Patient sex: M
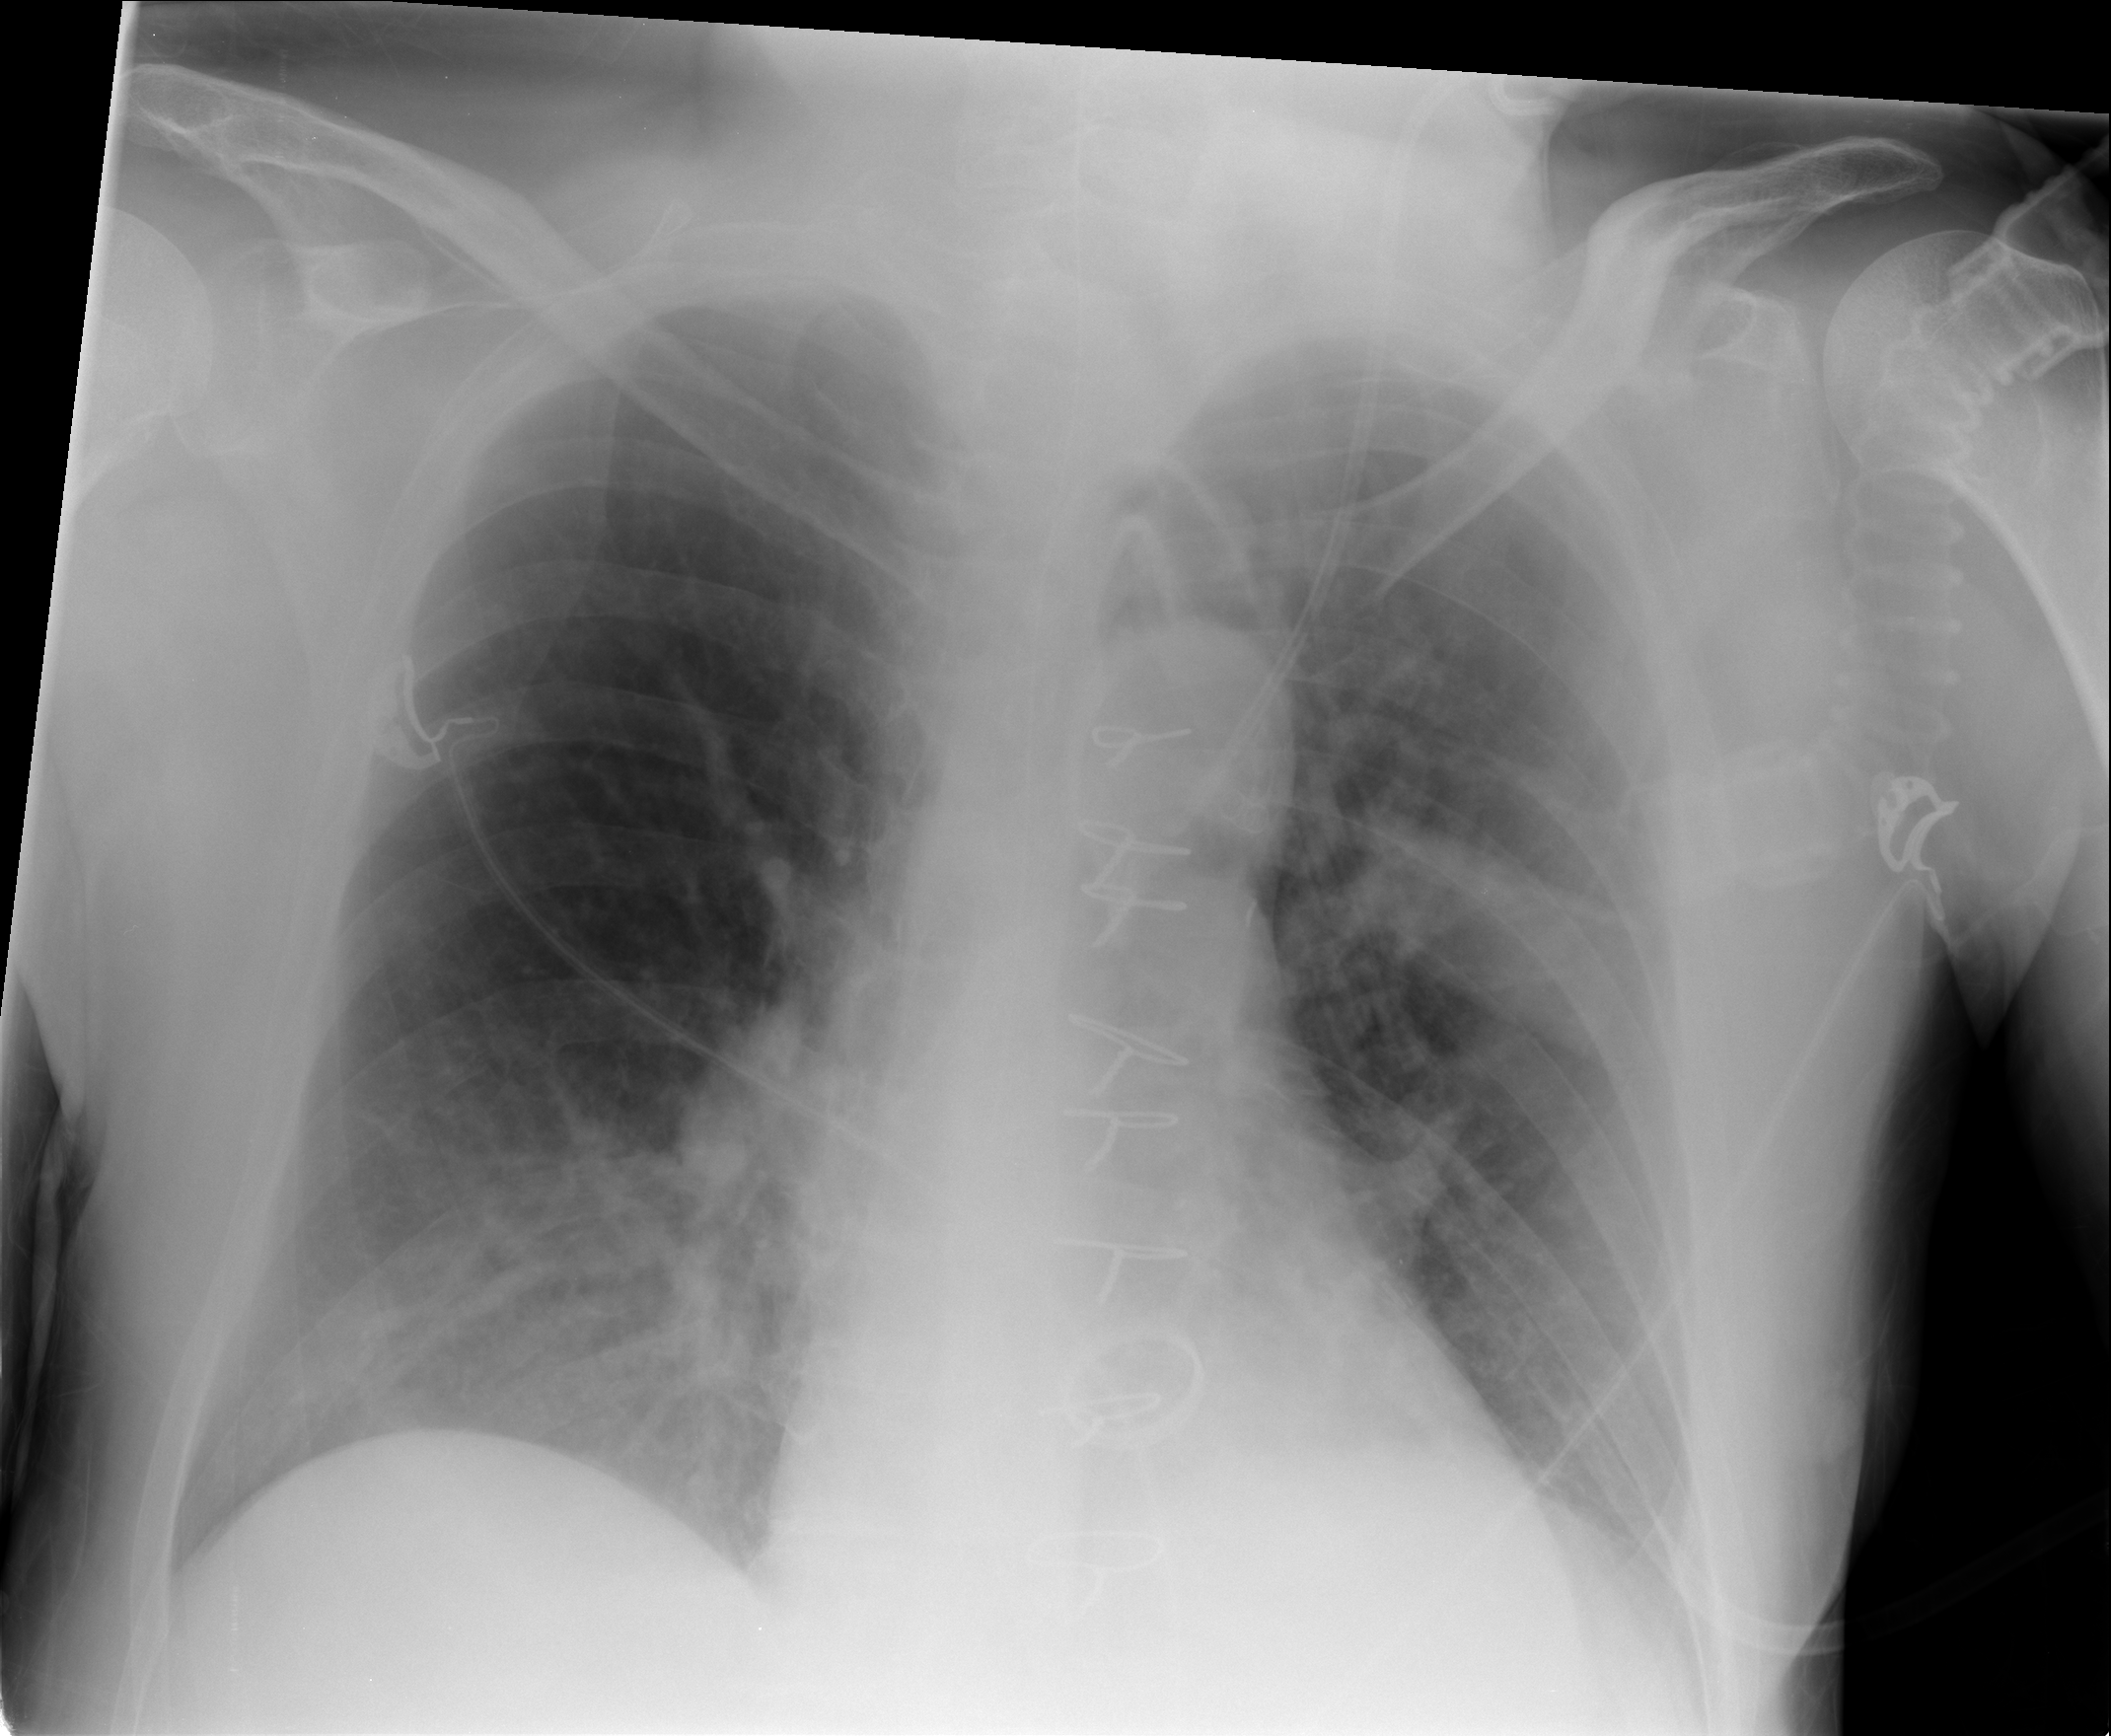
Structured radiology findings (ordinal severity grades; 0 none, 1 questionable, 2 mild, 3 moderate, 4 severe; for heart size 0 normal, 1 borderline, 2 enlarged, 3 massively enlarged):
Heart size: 0
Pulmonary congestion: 1
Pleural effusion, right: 1
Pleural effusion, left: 1
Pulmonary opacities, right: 1
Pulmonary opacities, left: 0
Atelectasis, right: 2
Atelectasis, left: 2